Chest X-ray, PA view. Patient: 20 years old, sex M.
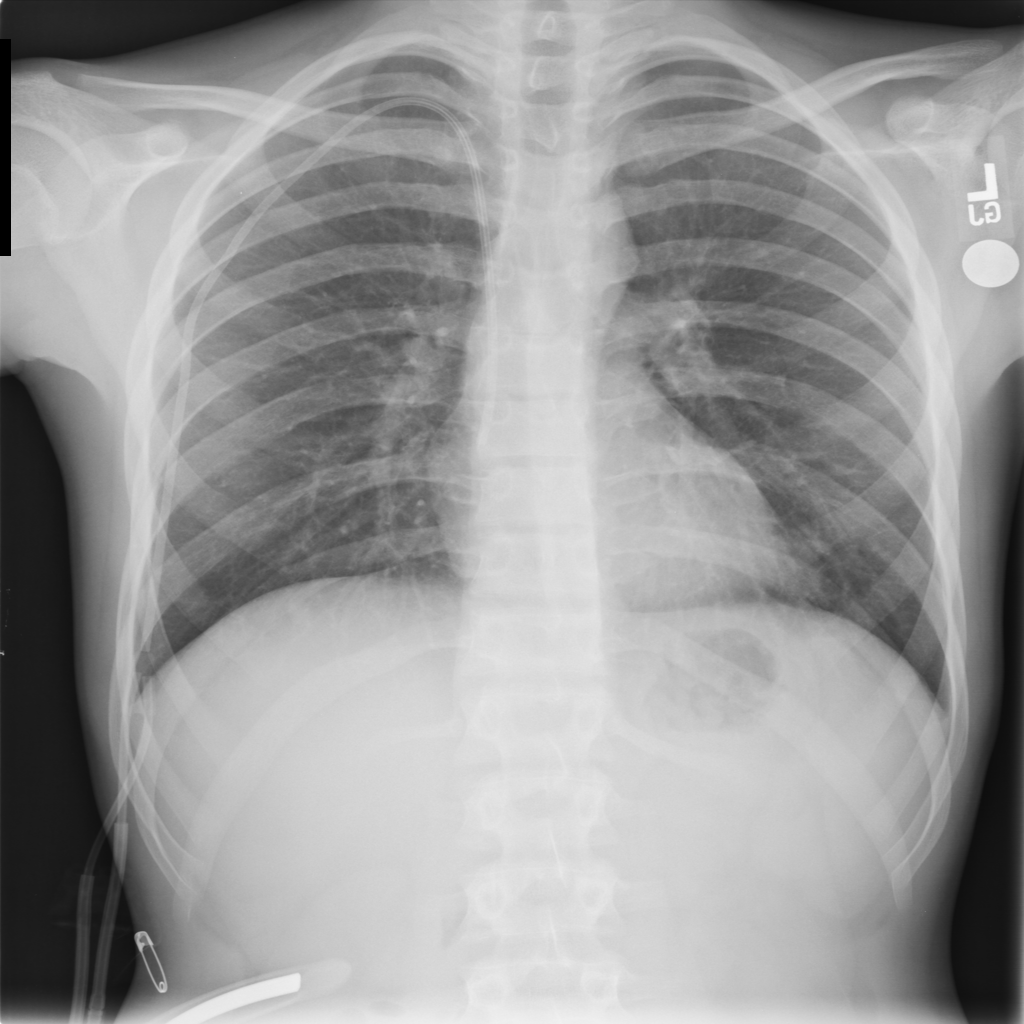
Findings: No Finding